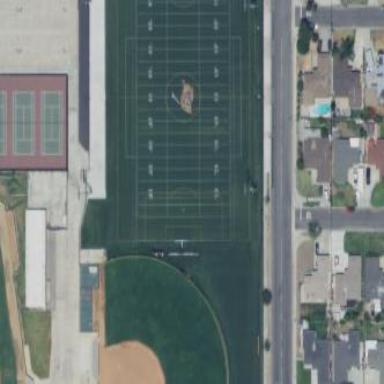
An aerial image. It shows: American football pitch for leisure and sport activities.